Aerial crown-view tile of a tropical tree (Barro Colorado Island, Panama), acquired 20240716:
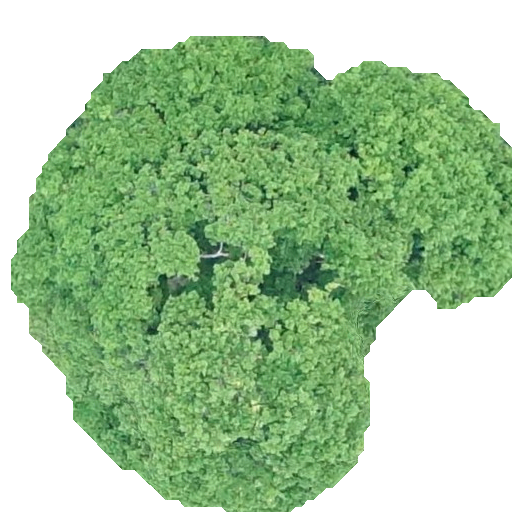
Species: Sloanea terniflora
GBIF accepted scientific name: Sloanea terniflora
Crown area: 263.986 m²